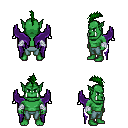
a pixel art fantasy rpg character, male body template, orc, green skin, purple wings, teal pants, green mohawk hairstyle, white cloth bandages, four views (front, back, left, right), 2x2 character sprite sheet, small pixel art, hard edges, no anti-aliasing